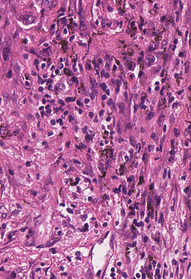
Tumor epithelial tissue: no
Tumor-associated stroma tissue: yes
Normal tissue: no